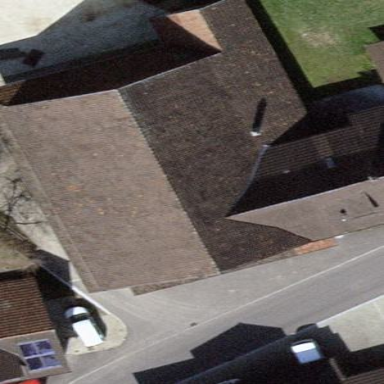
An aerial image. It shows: Stable.